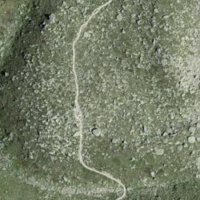
EUNIS habitat code: 26
Species observed at this site:
Vaccinium vitis-idaea
Gentiana bavarica
Sempervivum montanum